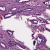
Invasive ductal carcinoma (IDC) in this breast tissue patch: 1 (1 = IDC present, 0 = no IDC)